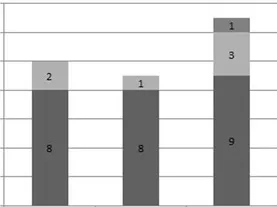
T2W MRI signal changes.
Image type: chart (chart)